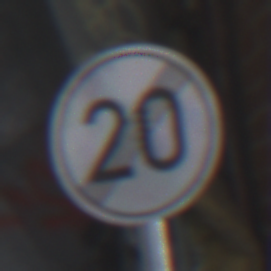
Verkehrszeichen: EndeGeschwindigkeit20
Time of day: Midday
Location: Roofed (Special)
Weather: Overcast
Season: NotSpecified
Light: Natural